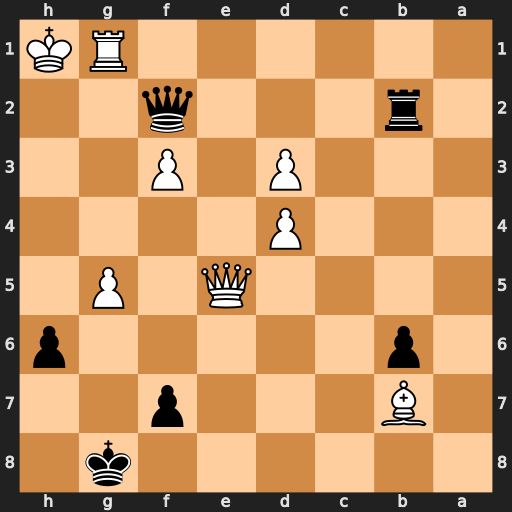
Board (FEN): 6k1/1B3p2/1p5p/4Q1P1/3P4/3P1P2/1r3q2/6RK
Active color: b
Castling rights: -
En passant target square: -
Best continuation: Qh4+ Qh2 Rxh2#